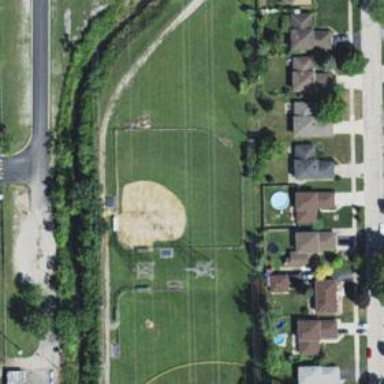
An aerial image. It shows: Baseball pitch for leisure land activities.